Question: I'm wondering why the video capture button is always grayed out (disabled) when using the both the 'Camera Capture Task' and the 'Photo Chooser Task' with 'ShowCamera = true;'?

I've tried to find ways to enable it, but without any success.
I'm developing for Windows Phone 7.5.
Thank you in advance!
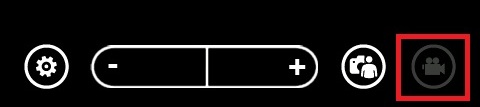
Answer: It's greyed out because Camera Capture and Photo Chooser both only support single images, not videos.
If you're looking to capture video, take a look on MSDN here:
<URL>